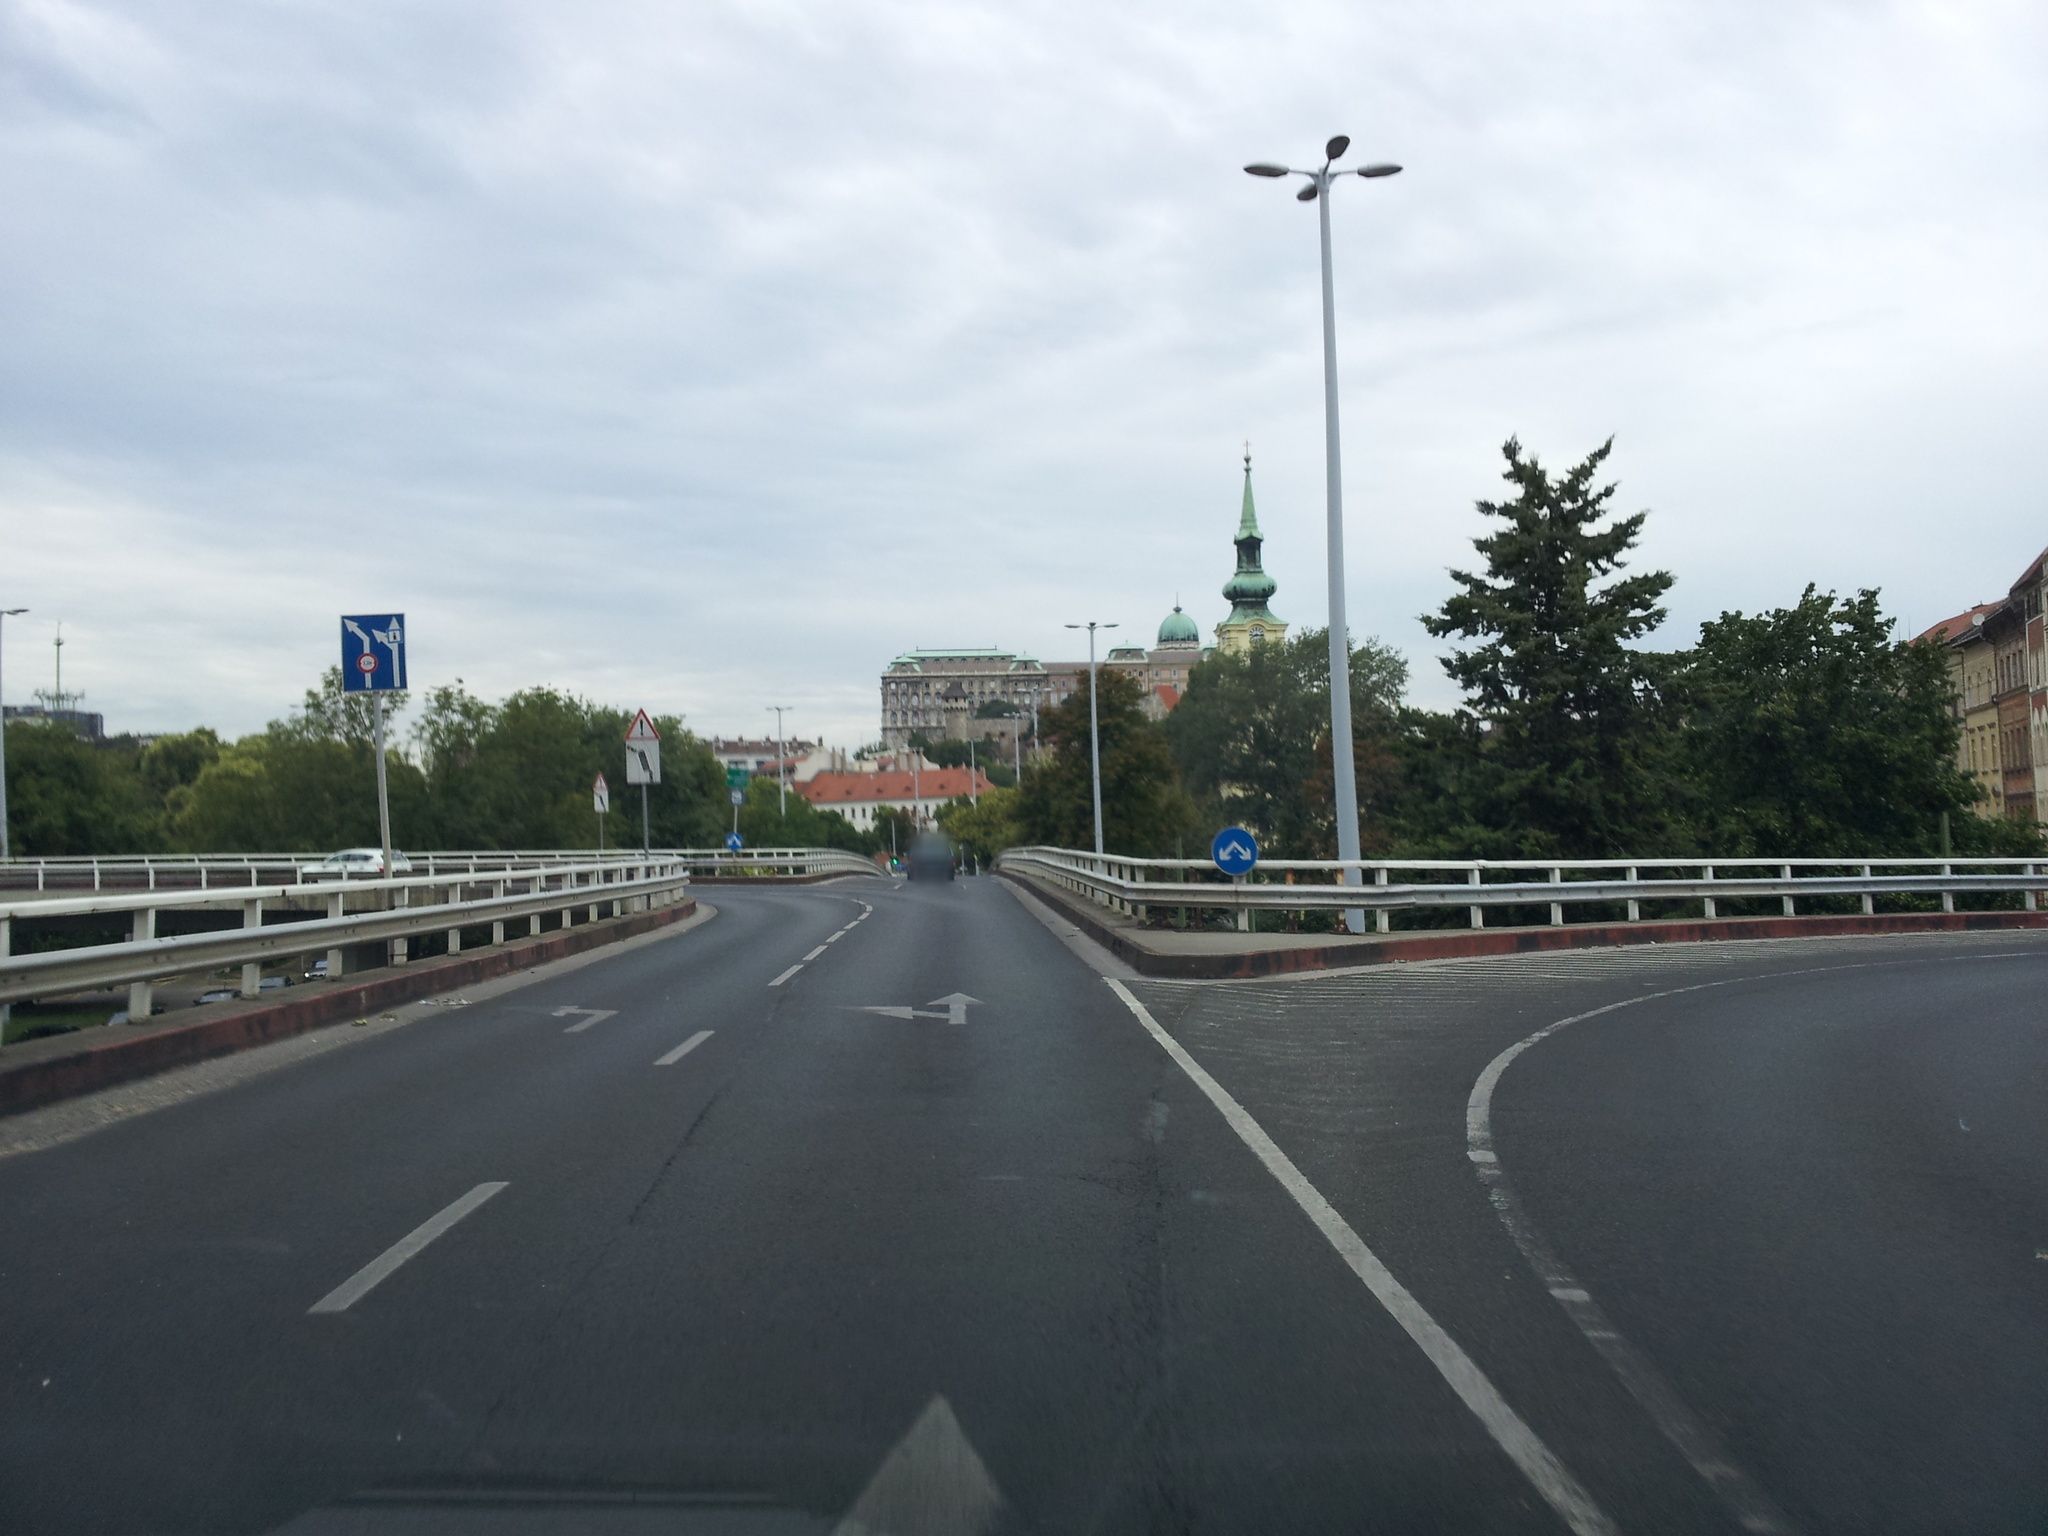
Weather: cloudy
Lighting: day
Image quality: good
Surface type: driving surface
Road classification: secondary, primary_link
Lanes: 1
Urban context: urban centre
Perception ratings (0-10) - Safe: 4.67, Lively: 5.35, Beautiful: 5.76, Boring: 3.38, Depressing: 6.56, Wealthy: 6.96